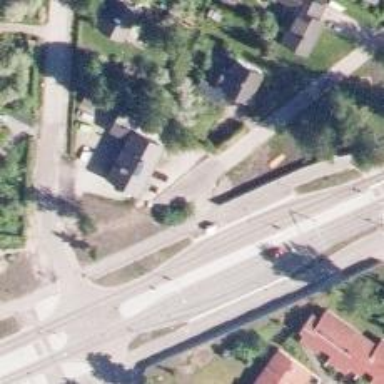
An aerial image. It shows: Asphalt cycleway.